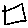
Label: square